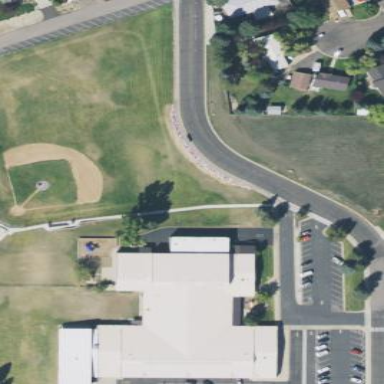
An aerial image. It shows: School.